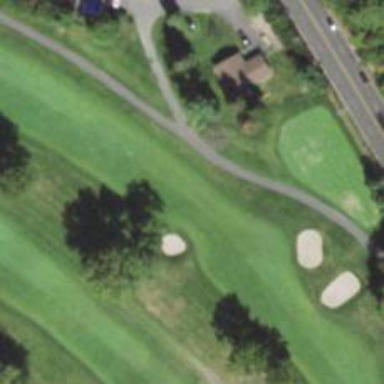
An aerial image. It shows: Golf hole.